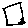
Label: square